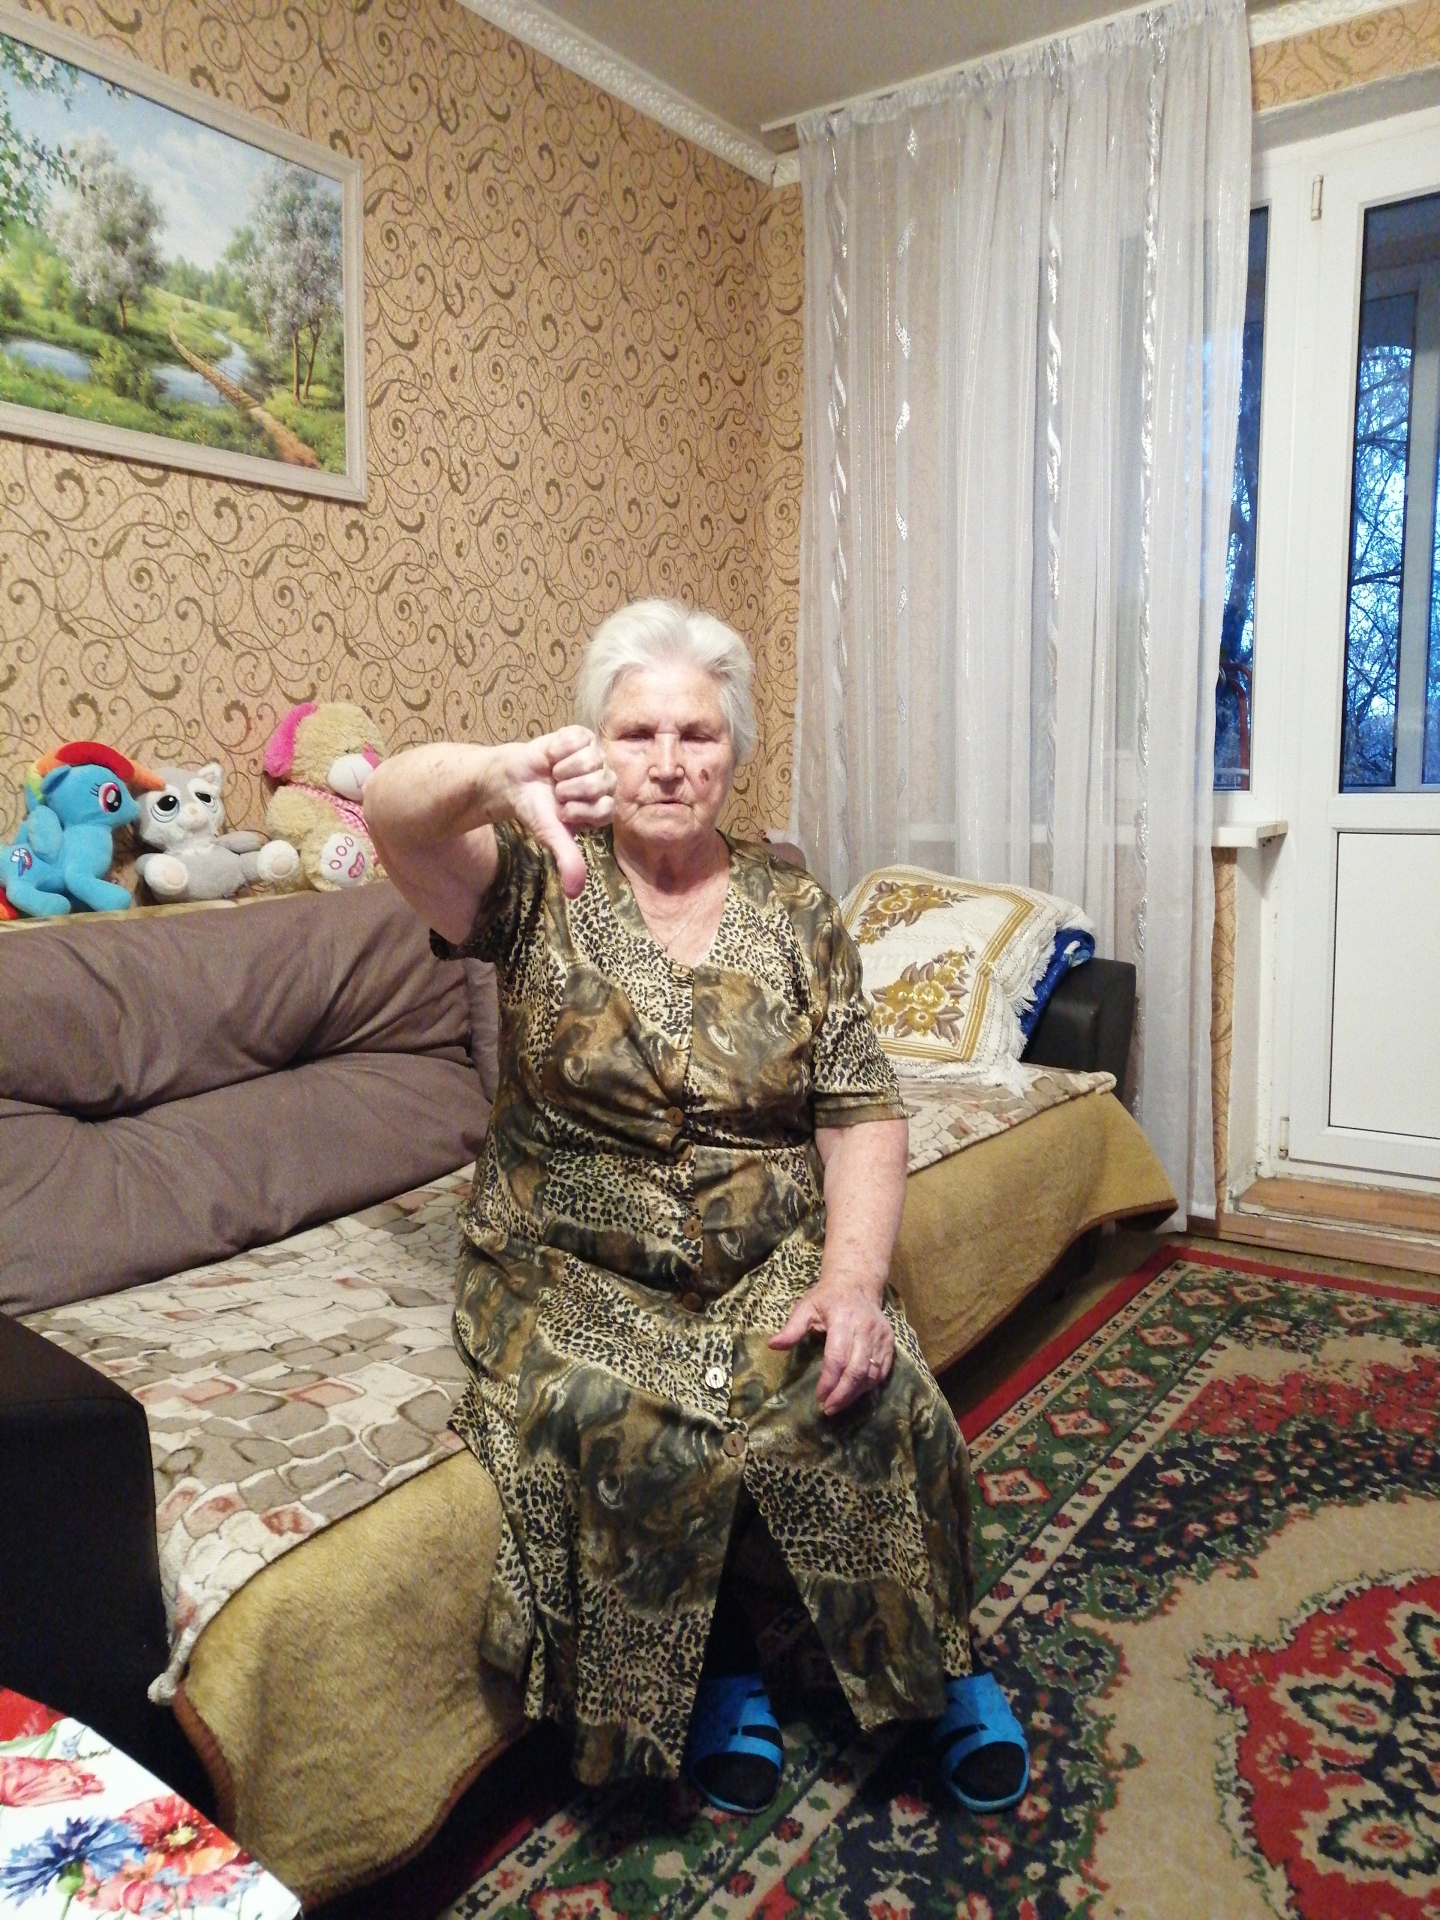
Label: clear